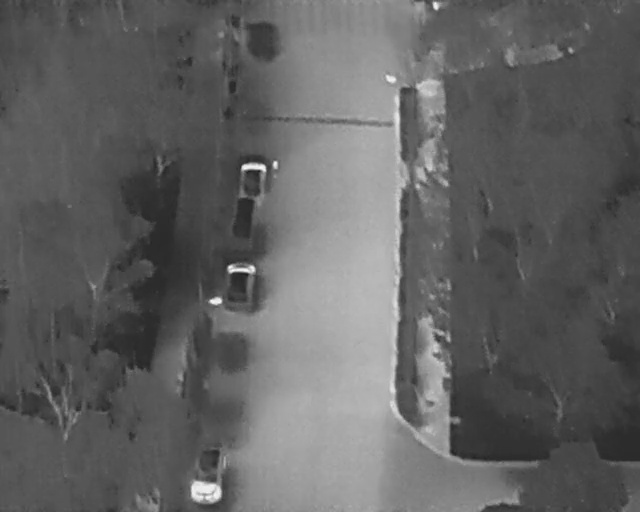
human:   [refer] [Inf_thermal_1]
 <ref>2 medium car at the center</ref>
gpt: <box>[[35, 32, 42, 38, 5], [33, 52, 41, 59, 5]]</box>